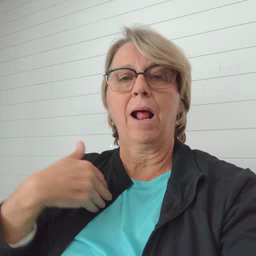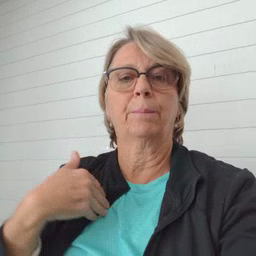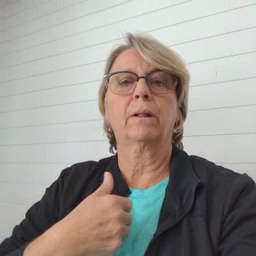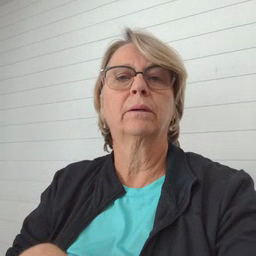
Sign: animal